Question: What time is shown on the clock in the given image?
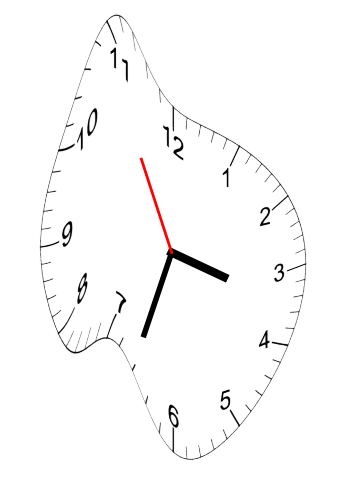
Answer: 03:32:55